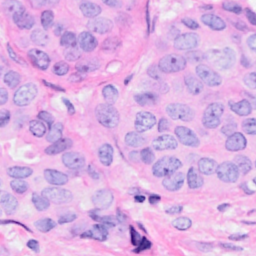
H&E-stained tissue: Breast